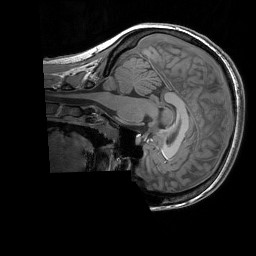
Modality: T1w
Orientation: sagittal
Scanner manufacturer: siemens
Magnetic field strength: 3 T
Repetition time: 1.83 s
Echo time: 0.00303 s